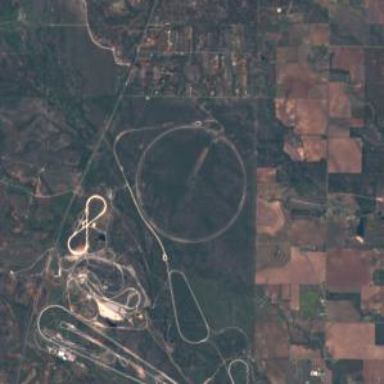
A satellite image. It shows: Raceway road.